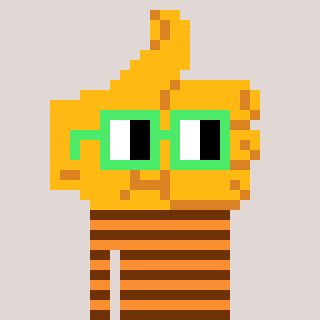
a pixel art character with square light green glasses, a thumbsup-shaped head and a orange-colored body on a warm background